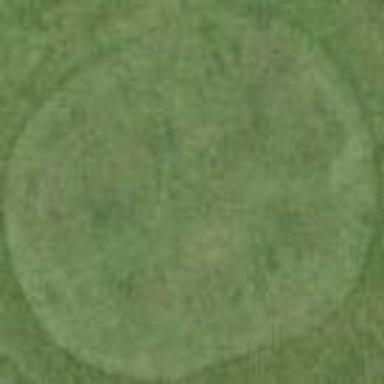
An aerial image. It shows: Golf tee.